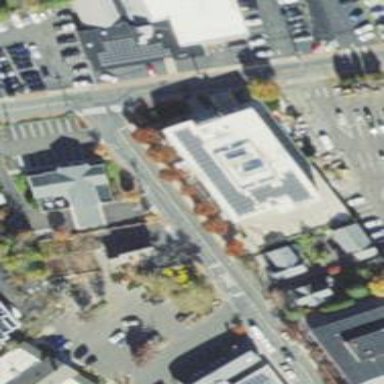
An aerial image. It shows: Part of building is shown in the image.